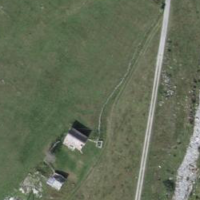
EUNIS habitat code: 26
Species observed at this site:
Sambucus racemosa